Field crop: maize
Growth stage: 2
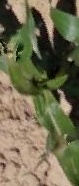
Species: maize